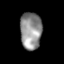
Tissue: lung
Cell type: Myeloid cells
Senescence score: 0.2417
Nuclear area (px): 782
Mean DAPI intensity: 144.391